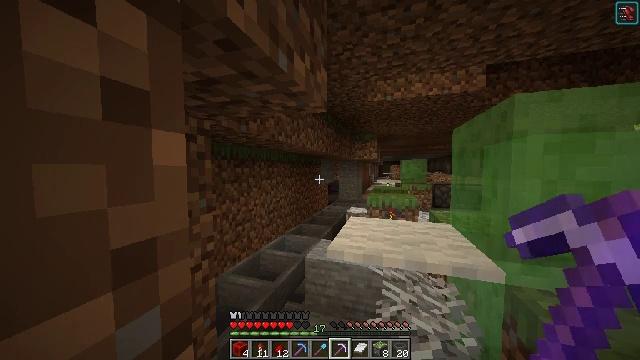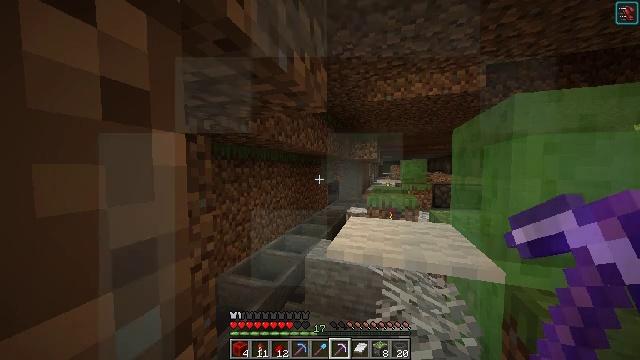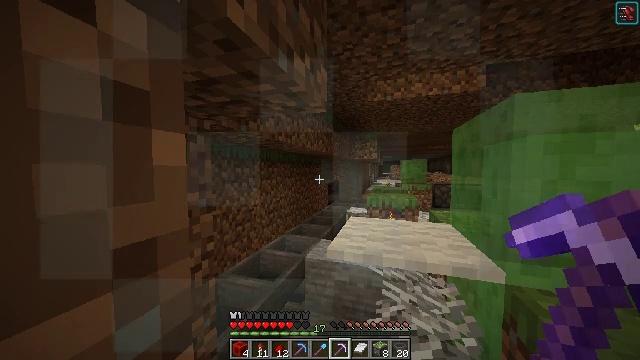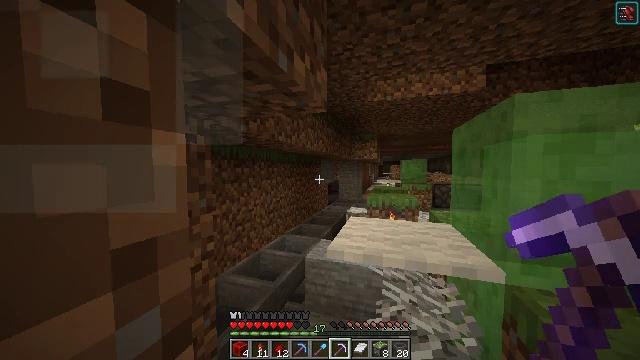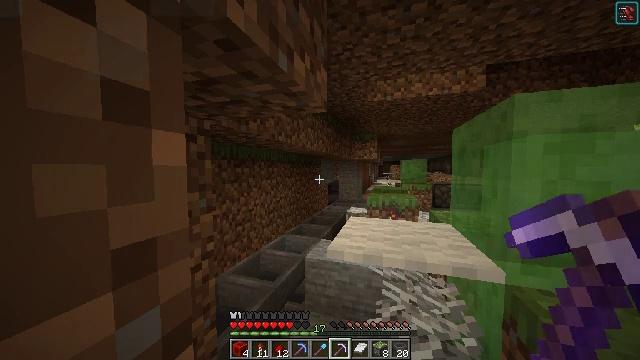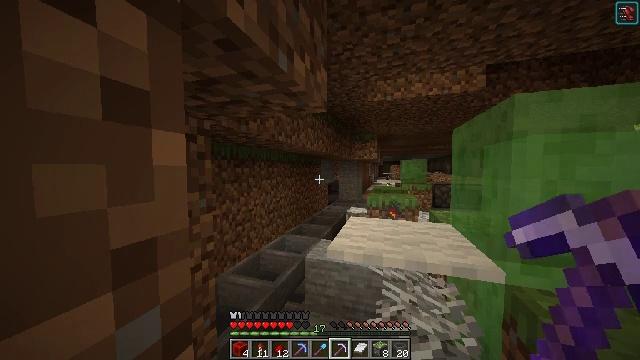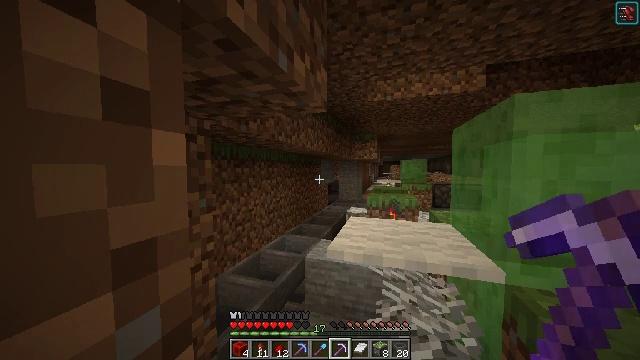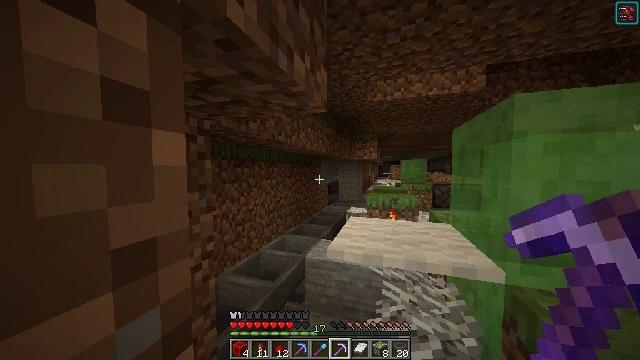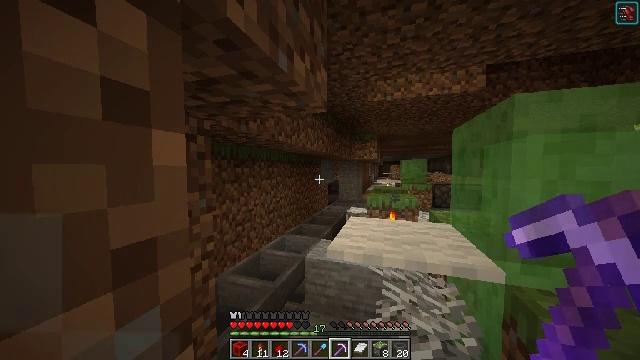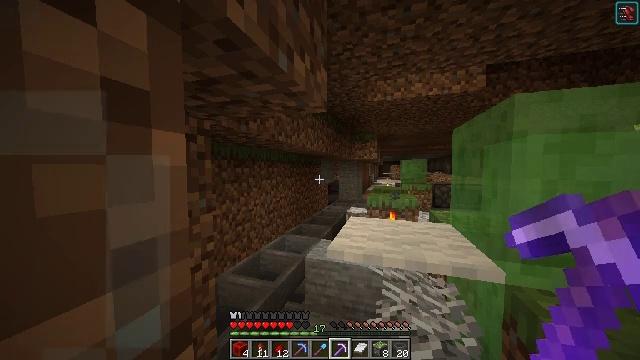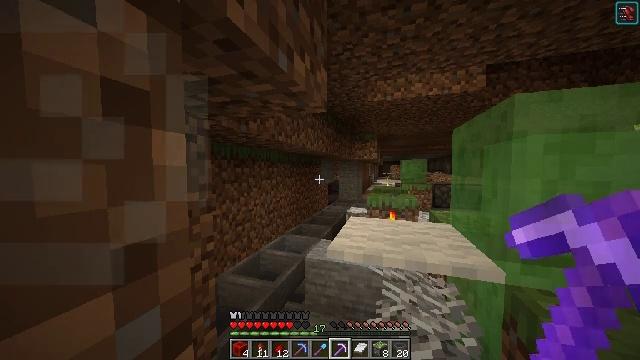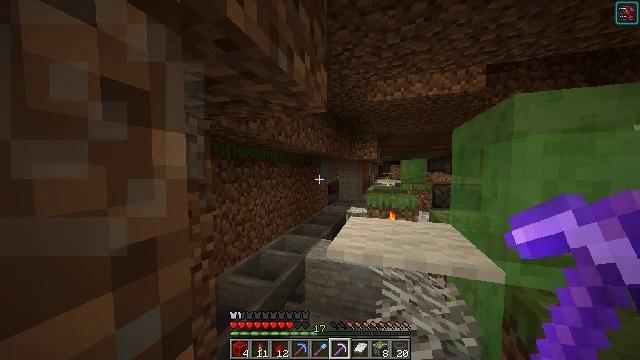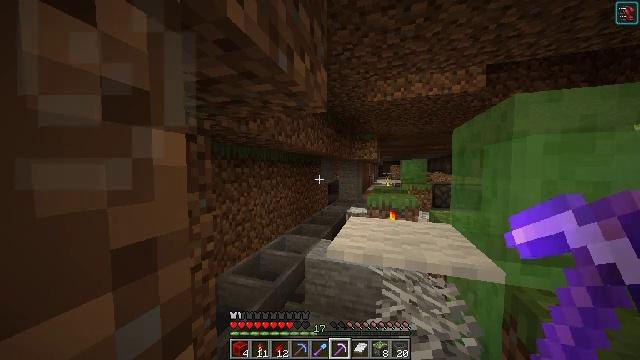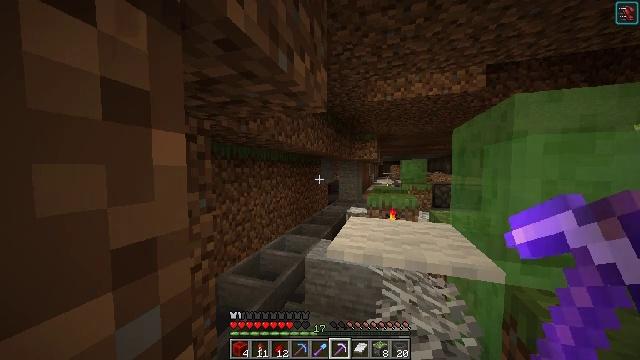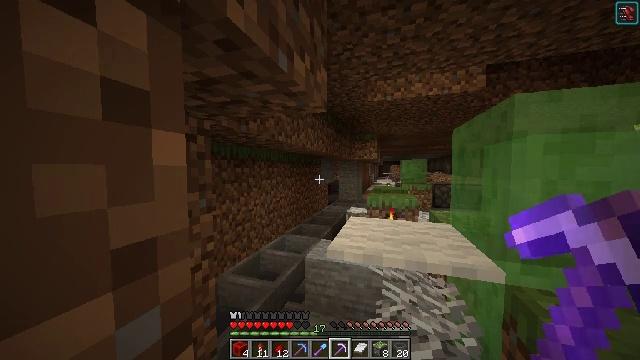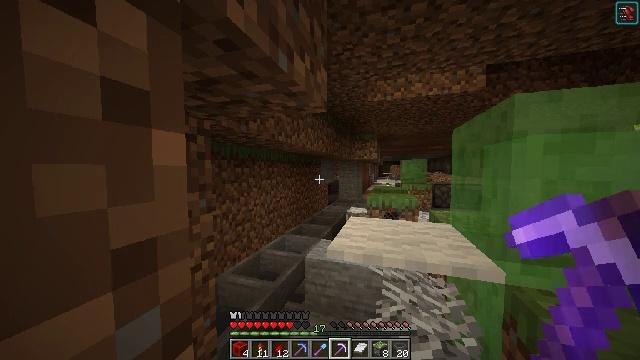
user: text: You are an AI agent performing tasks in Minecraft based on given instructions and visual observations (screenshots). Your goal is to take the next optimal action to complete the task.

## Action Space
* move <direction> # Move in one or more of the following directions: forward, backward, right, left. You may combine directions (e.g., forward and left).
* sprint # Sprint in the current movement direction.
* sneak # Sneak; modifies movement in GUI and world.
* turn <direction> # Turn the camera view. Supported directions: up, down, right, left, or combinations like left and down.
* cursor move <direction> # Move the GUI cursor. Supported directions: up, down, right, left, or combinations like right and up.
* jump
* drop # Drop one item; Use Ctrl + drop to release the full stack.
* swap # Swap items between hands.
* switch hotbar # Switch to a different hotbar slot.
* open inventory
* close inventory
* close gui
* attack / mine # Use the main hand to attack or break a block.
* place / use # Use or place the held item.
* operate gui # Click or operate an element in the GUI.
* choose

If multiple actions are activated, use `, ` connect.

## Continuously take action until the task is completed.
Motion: motion action
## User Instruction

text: Collect the white carpet by hitting it.
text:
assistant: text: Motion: no_op
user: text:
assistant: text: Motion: no_op
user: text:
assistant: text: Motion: no_op
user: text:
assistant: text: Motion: no_op
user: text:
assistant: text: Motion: no_op
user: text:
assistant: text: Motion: no_op
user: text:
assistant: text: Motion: no_op
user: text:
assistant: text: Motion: no_op
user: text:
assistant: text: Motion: no_op
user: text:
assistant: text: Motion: no_op
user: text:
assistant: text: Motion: no_op
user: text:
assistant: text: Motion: no_op
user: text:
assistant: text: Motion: no_op
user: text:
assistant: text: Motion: no_op
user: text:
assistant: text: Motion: no_op
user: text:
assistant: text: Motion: no_op
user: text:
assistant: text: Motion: no_op
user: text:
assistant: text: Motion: no_op
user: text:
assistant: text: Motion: no_op
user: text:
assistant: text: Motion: no_op
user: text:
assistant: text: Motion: no_op
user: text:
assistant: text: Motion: no_op
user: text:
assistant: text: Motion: no_op
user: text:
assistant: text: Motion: no_op
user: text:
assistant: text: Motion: no_op
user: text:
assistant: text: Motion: no_op
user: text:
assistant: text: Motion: no_op
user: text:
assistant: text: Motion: no_op
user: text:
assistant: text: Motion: no_op
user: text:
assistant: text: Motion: no_op